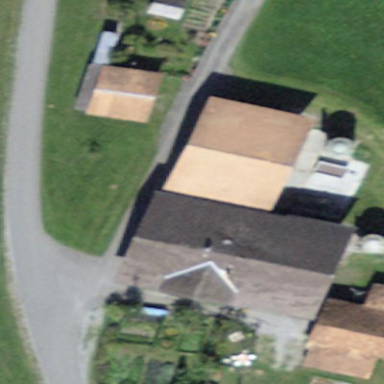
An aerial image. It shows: Farm building.